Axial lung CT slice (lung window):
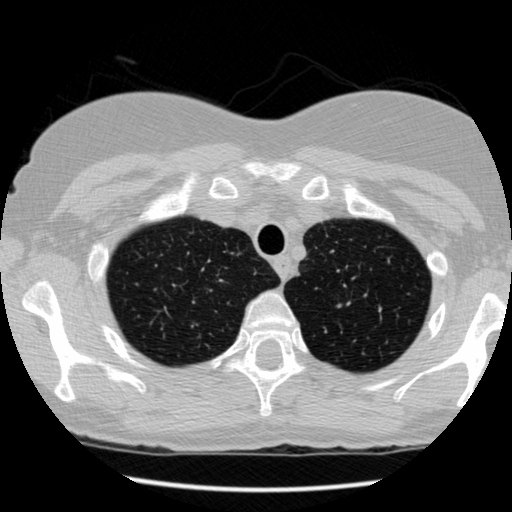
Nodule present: no